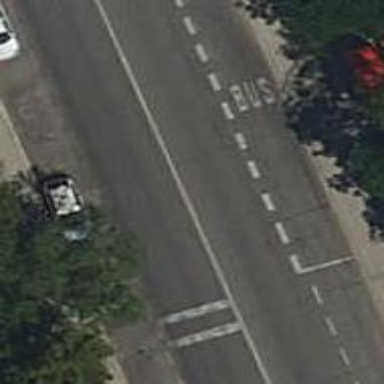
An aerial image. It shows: Public transport stop position.